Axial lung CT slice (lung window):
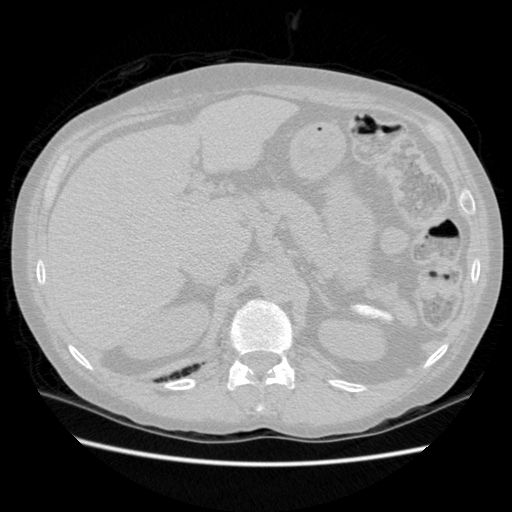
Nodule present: no